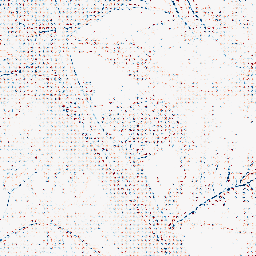
Category: edge_preserving
Decomposition family: median
Decomposition parameters: size: 3
Upsampling method: sinc_hamming
Upsampling parameters: scale: 8
kernel_size: 4
Upsampling scale: 8